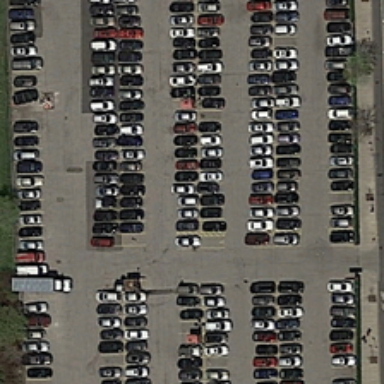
Many cars are parked in a parking lot .